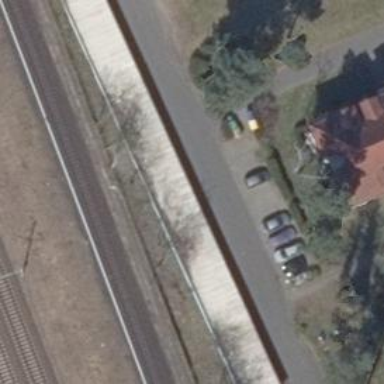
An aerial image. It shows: Carport structure.